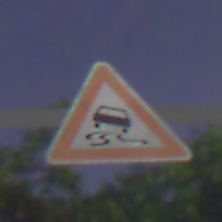
Verkehrszeichen: SchleuderOderRutschgefahr
Umgebung: Outdoor, Suburban
Tageszeit: Night
Wetter: PartlyCloudy
Licht: Artificial
Jahreszeit: NotSpecified
Kontrast: HighContrast